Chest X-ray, AP view. Patient: 39 years old, sex M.
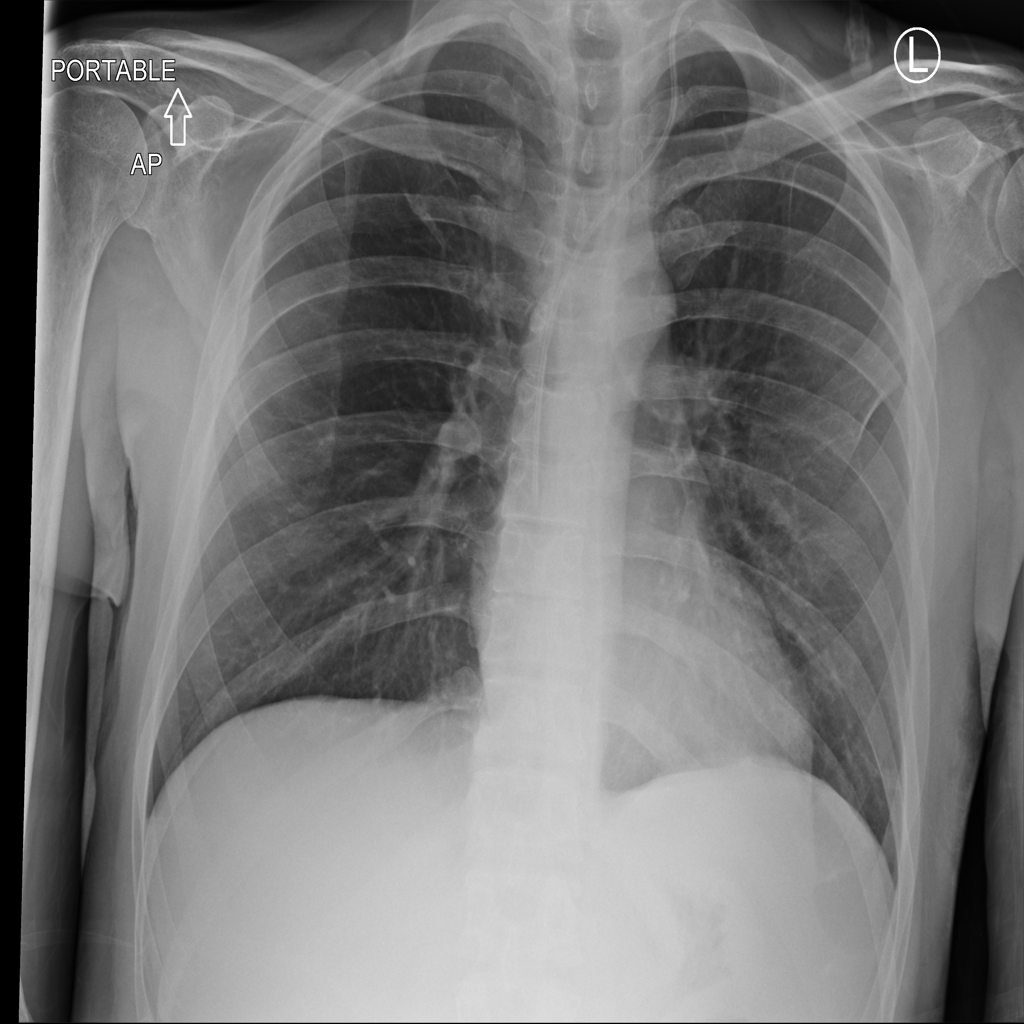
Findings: No Finding